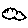
Label: cloud